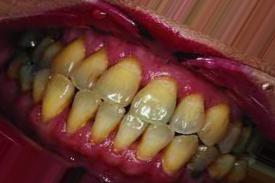
Condition: Tooth Discoloration